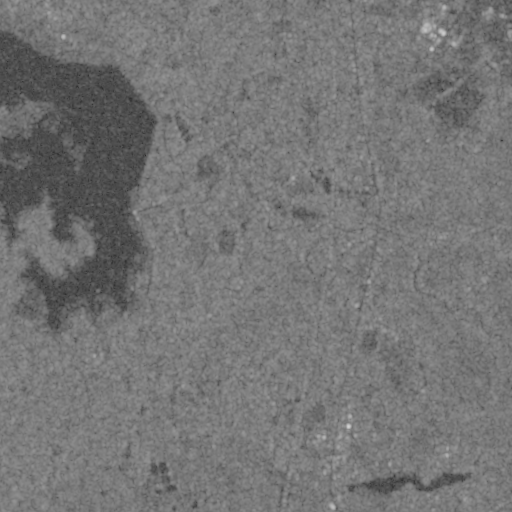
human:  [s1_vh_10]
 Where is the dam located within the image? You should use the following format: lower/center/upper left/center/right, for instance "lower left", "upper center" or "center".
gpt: The dam is located in the upper left of the image.
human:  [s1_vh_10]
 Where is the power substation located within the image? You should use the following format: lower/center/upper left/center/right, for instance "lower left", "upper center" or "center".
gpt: The power substation is located in the upper right of the image.
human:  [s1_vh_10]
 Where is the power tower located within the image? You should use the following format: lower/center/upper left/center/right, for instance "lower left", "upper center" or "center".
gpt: The power tower is located in the upper right of the image.
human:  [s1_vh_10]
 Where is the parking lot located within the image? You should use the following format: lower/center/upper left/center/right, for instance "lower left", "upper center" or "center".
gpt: There is no parking lot in the image.

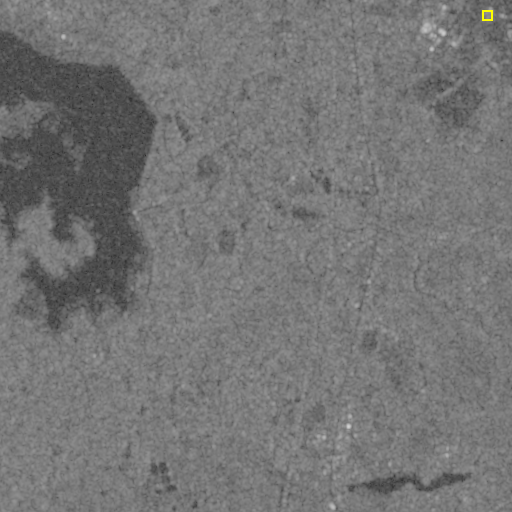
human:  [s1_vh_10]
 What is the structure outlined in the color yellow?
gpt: The structure outlined in yellow is a power substation.
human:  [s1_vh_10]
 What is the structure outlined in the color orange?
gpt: There is no orange outline.